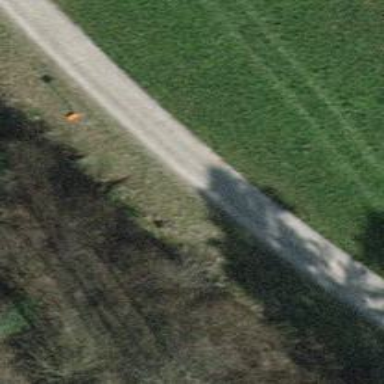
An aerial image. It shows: Compacted track road with grade3 tracktype.